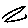
Label: zigzag